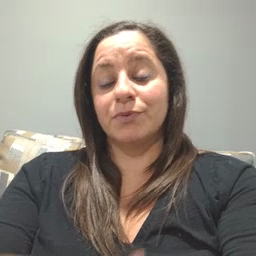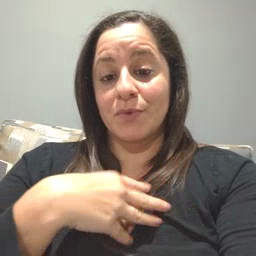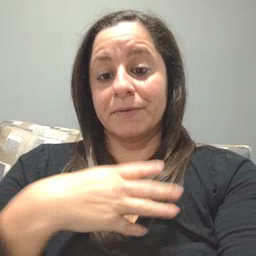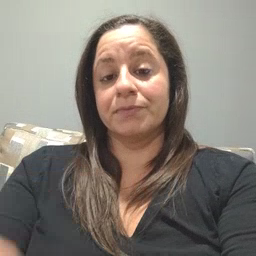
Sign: white